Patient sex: F
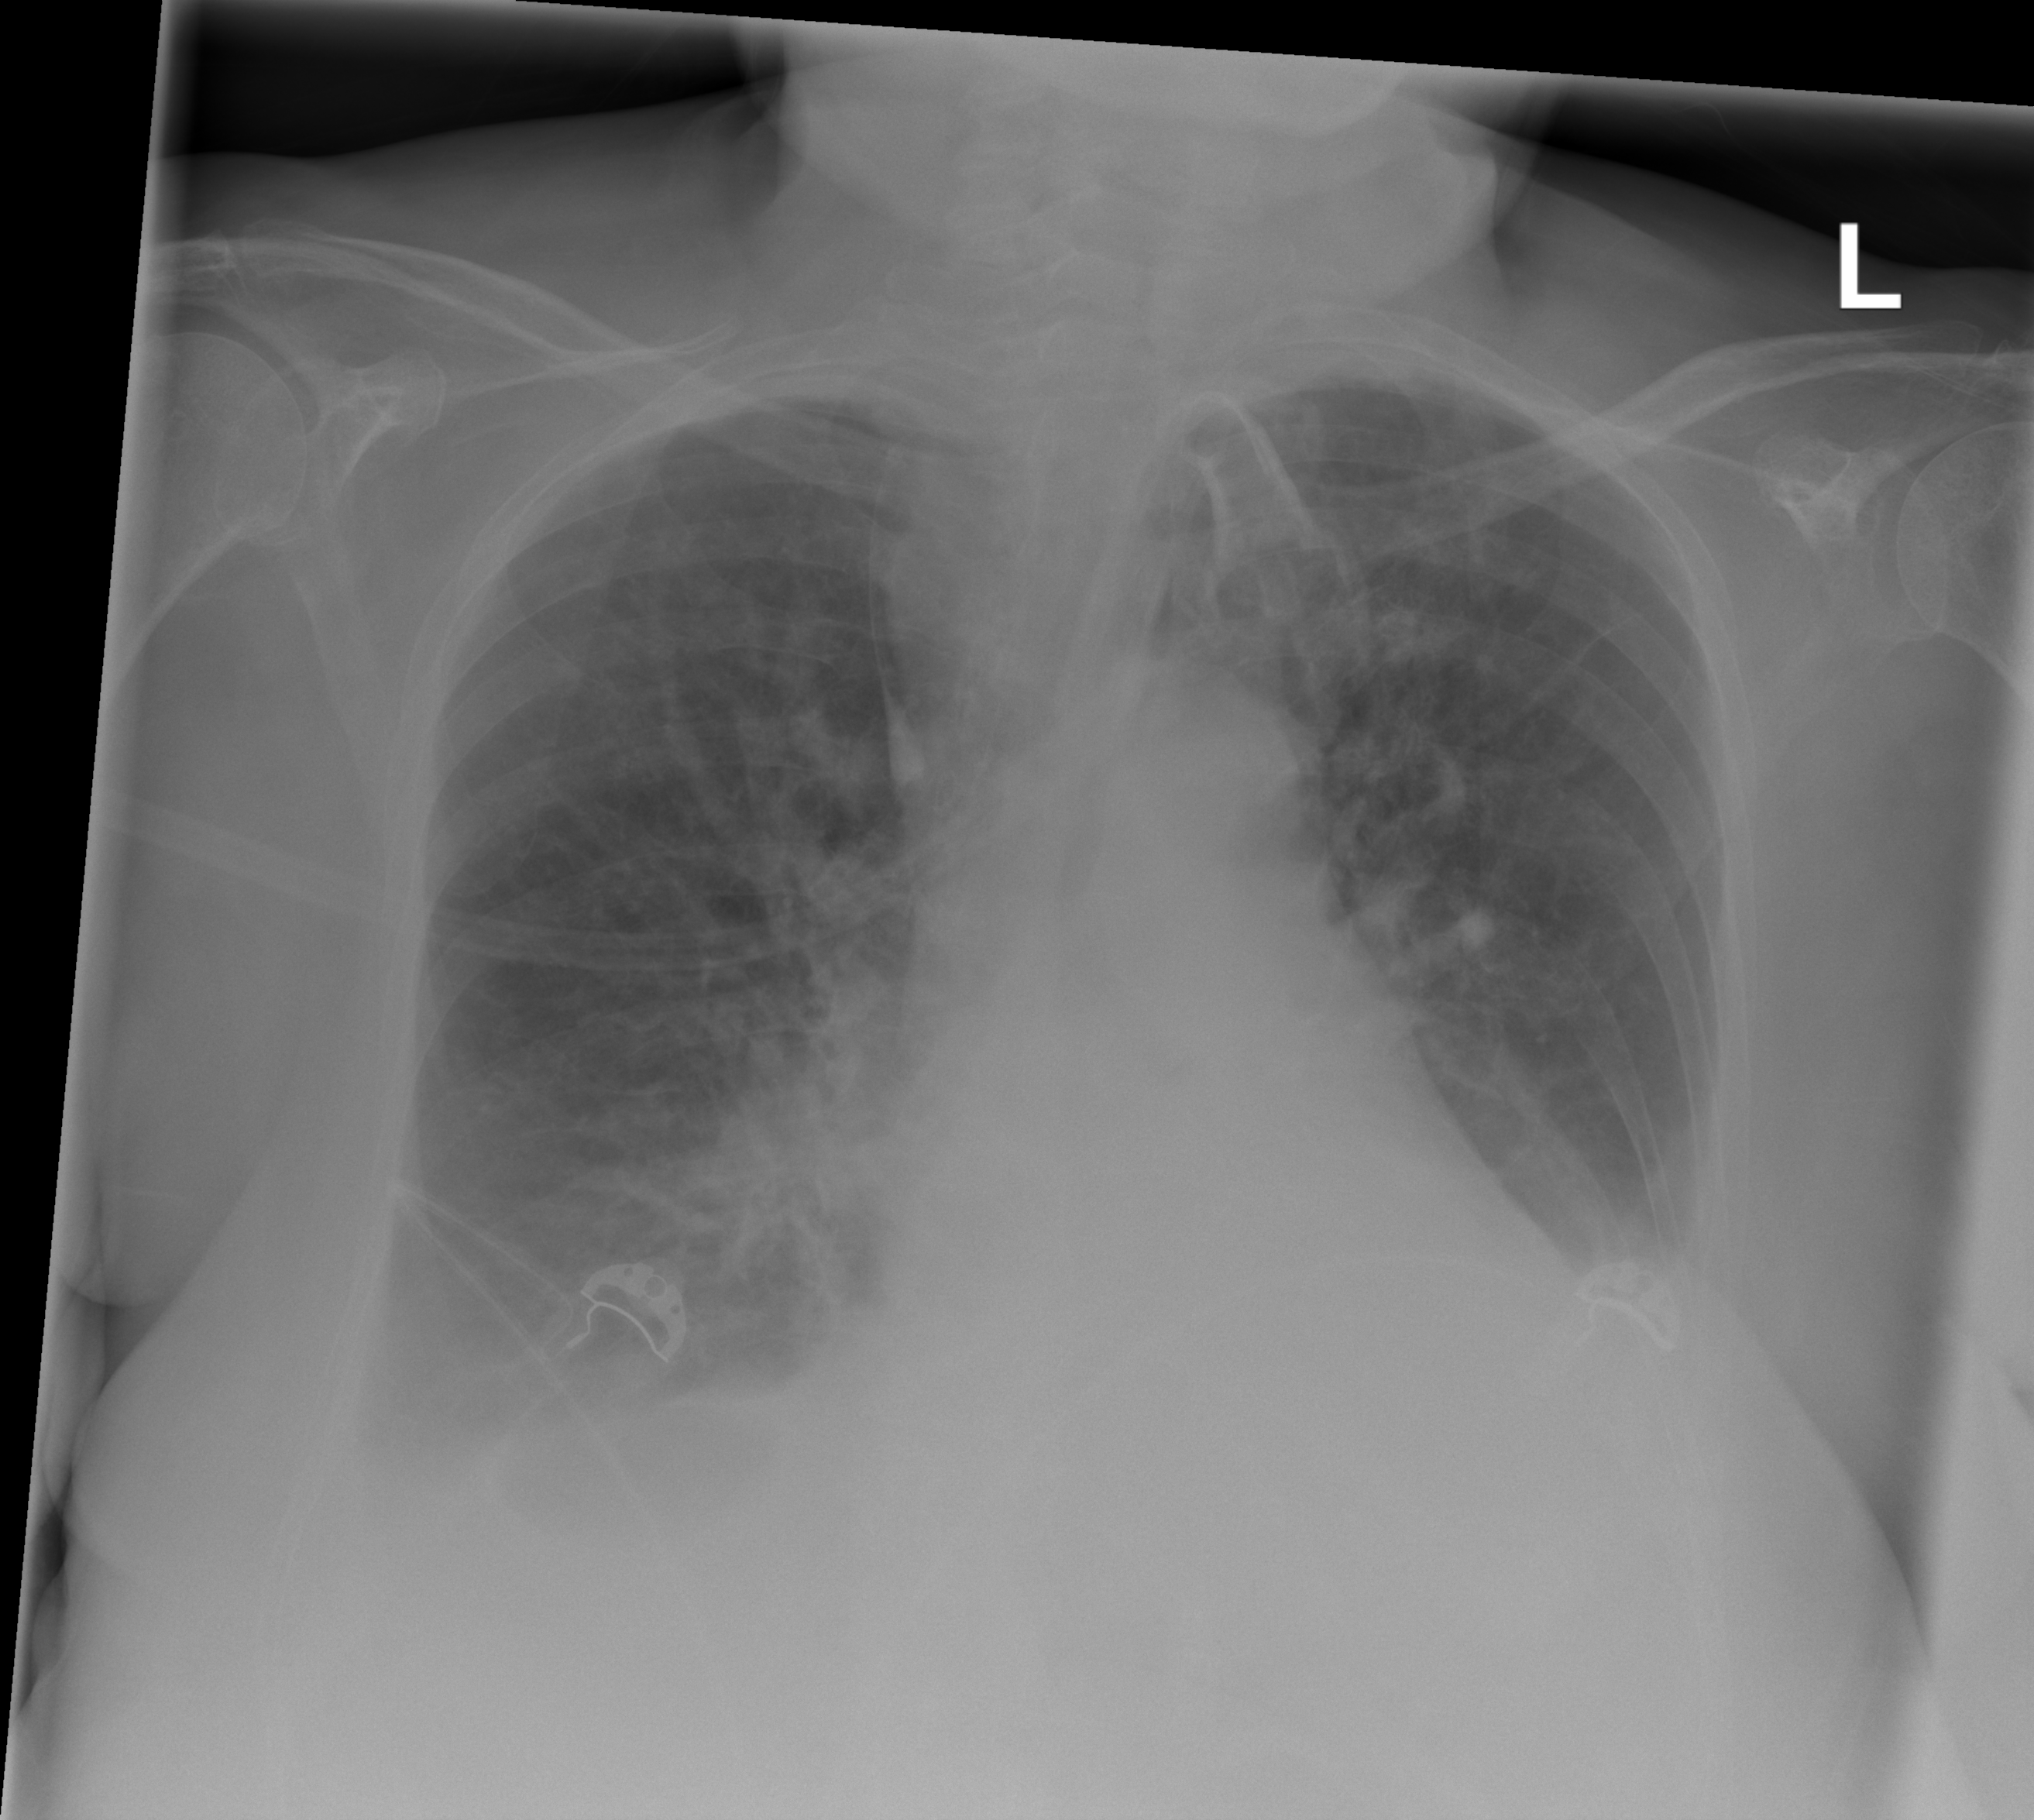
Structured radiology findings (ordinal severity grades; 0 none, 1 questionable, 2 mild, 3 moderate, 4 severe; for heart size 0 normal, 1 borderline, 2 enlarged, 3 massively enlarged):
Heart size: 2
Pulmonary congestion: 2
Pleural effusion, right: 2
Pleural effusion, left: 2
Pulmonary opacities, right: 2
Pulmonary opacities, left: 2
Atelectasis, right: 2
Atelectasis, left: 2